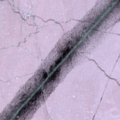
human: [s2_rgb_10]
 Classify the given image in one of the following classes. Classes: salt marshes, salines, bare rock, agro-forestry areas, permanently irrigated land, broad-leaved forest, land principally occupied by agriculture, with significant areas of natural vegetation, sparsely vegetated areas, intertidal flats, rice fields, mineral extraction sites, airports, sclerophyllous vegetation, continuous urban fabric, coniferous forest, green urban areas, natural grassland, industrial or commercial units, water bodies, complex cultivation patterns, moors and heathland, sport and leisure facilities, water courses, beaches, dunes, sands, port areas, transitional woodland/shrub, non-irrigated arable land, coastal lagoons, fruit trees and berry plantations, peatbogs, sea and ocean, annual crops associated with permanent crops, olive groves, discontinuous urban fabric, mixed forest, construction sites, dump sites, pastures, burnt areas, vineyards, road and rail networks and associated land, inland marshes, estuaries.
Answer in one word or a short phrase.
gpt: sea and ocean